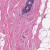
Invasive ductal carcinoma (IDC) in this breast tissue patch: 0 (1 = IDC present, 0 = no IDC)